Interaction volume radius: 5 \u00c5
Interaction volume height: 15 \u00c5
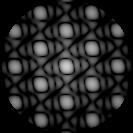
Disorder parameter: 0.008014